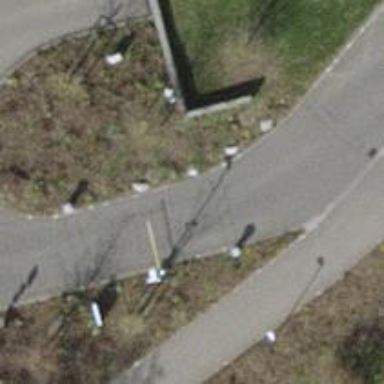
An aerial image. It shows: Lift gate barrier.